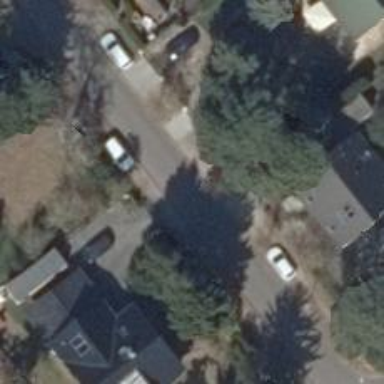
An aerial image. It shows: Smooth asphalt road in residential area.